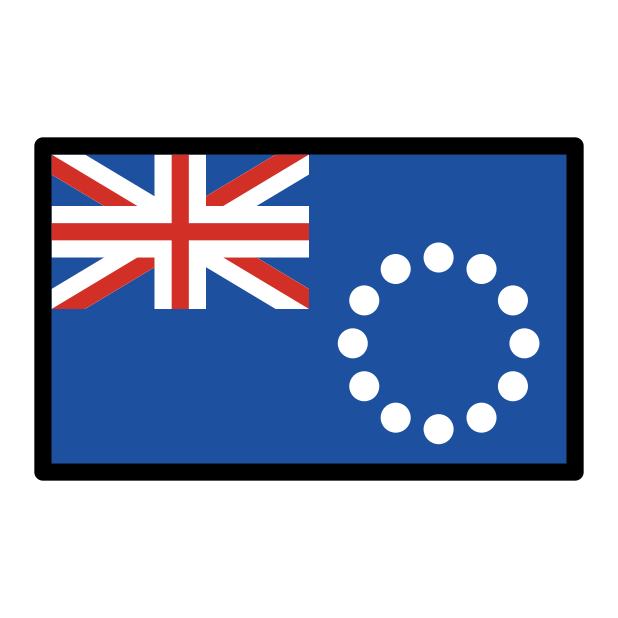
flag: Cook Islands